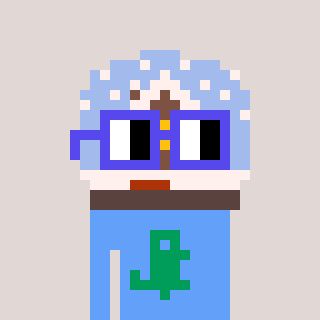
a pixel art character with square blue glasses, a snow globe-shaped head and a blue-colored body on a warm background